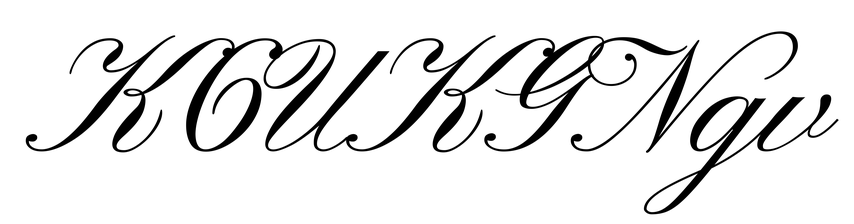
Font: PinyonScript-Regular